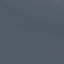
Land use / land cover: SeaLake